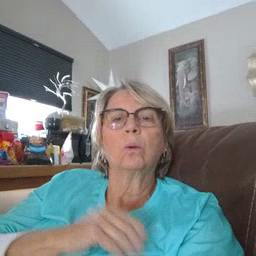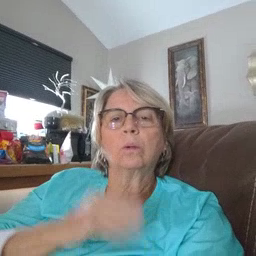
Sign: brown